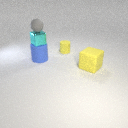
large blue rubber cylinder below small cyan metal cube